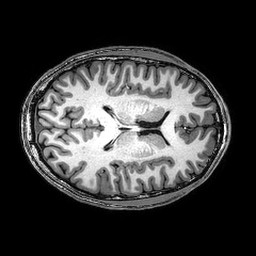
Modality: T1w
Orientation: axial
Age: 23
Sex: male
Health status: healthy
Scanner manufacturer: philips
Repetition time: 0.008331 s
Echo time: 0.00385 s